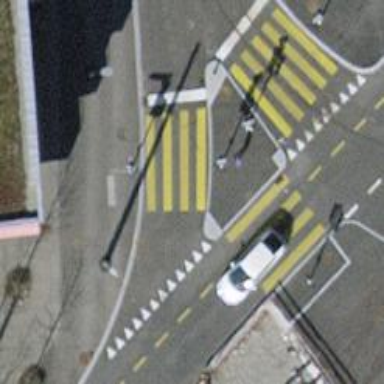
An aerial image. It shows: Crossing with zebra markings regulated by traffic signals.